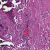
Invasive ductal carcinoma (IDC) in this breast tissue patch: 0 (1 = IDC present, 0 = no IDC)